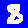
Digit: 8